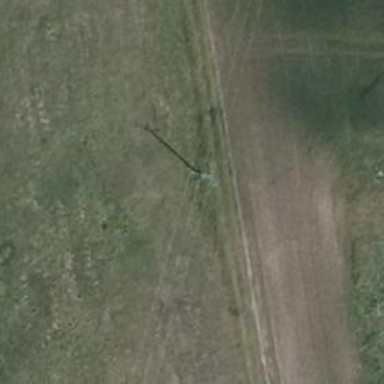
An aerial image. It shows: Minor power line.